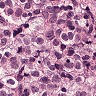
Metastatic tissue present: yes